Question: i have a view, then in the view i have a scrollview and then in the scrollview i have a bunch of different objects. These objects aren't bigger than the scrollview's size, so i put a textView with a lot of text in the scrollview to see if it works but it is not scrolling. I deactivated the textview's scroll function. Does the scrollview knows the size of my textview? The textview's text is being set programmatically. Here's my view hierarchy:
Thanks in advance.
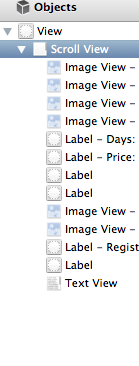
Answer: If you set the text programatically (and the size of the textview I assume since you don't scroll in it) you will have to set the contentSize of the scrollview after that. It doesn't automagically know when one of its elements grow.